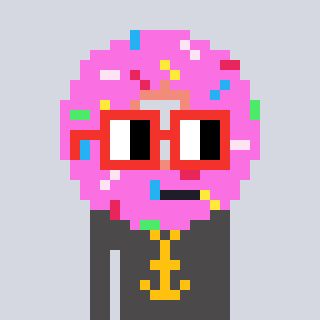
a pixel art character with square red glasses, a doughnut-shaped head and a grayscale-colored body on a cool background